Question: Having a semantics issue. I have a basic table with a standard header and footer. Each row contains an order, beneath each row I need to display another table, that will contain a break down of costs relating to that order. Additionally, these inner tables will be displayed with a jQuery accordion to hide and show when required (but I'm just concentrating on the HTML for now)

How can I semantically approach this in HTML?
'''
<table>
<thead>
<th>Package number</th>
<th>Date placed</th>
<th>Placed by</th>
<th>Total cost</th>
</thead>
<tr>
<td>1</td>
<td>Weds</td>
<td>Jonno</td>
<td>PS15</td>
</tr>
<tr>
<td colspan="4">
<table>
<thead>
<th>Part number</th>
<th>Description</th>
<th>Qty shipped</th>
<th>Weight</th>
</thead>
<tbody>
<td>18293</td>
<td>Blah blah blah</td>
<td>72</td>
<td>20Kg</td>
</tbody>
</table>
</td>
</tr>
<tr>
<td>2</td>
<td>Thurs</td>
<td>Jonno</td>
<td>PS1</td>
</tr>
<tr>
<td>3</td>
<td>Fri</td>
<td>Jonno</td>
<td>PS7</td>
</tr>
</table>
'''
Here's a fiddle: <URL> - The problem here is that the row containing the inner table, is totally unrelated to the order row
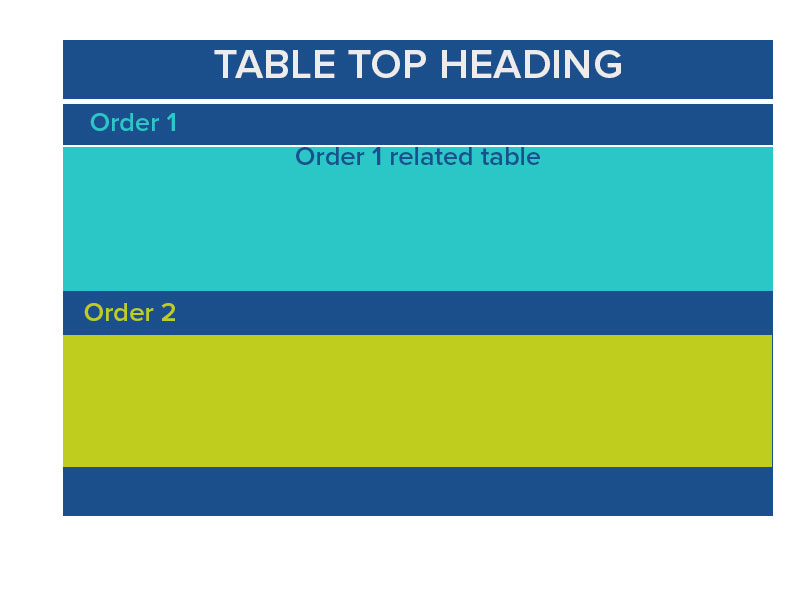
Answer: If you are looking for a parent element you can use to group related rows, you can use '<tbody>' elements. A table can have multiple '<tbody>' elements:
'''
<table>
<thead>
<tr>
<th>Package number</th>
<th>Date placed</th>
<th>Placed by</th>
<th>Total cost</th>
</tr>
</thead>
<tbody>
<tr>
<td>1</td>
<td>Weds</td>
<td>Jonno</td>
<td>PS15</td>
</tr>
<tr>
<td colspan="4">
<table>
<thead>
<tr>
<th>Part number</th>
<th>Description</th>
<th>Qty shipped</th>
<th>Weight</th>
</tr>
</thead>
<tbody>
<tr>
<td>18293</td>
<td>Blah blah blah</td>
<td>72</td>
<td>20Kg</td>
</tr>
</tbody>
</table>
</td>
</tr>
</tbody>
<tr>
<td>2</td>
<td>Thurs</td>
<td>Jonno</td>
<td>PS1</td>
</tr>
<tr>
<td>3</td>
<td>Fri</td>
<td>Jonno</td>
<td>PS7</td>
</tr>
</table>
'''
Whether or not that makes your code more semantically correct is debatable. You could also give your rows classes to indicate whether the row is a summary row or a detail row, or attributes to indicate relationships to other rows. Semantically, it seems fine as it is to me.
By the way, you are missing some '<tr>' elements. A '<tbody>', '<thead>', or '<tfoot>' element does not replace a '<tr>' element.